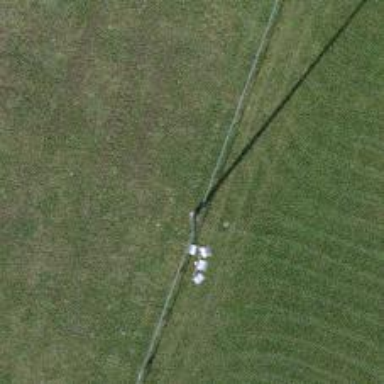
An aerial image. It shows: Mast structure.